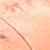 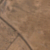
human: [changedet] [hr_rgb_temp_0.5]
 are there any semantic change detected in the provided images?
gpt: A new street orthogonal to the old one was created in the desert.